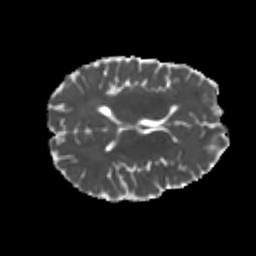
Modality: MD
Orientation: axial
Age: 22
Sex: male
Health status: healthy
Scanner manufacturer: philips
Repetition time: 7.389 s
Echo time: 0.08599 s